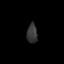
Tissue: skin
Cell type: Others
Senescence score: 0.8733
Nuclear area (px): 200
Mean DAPI intensity: 53.72